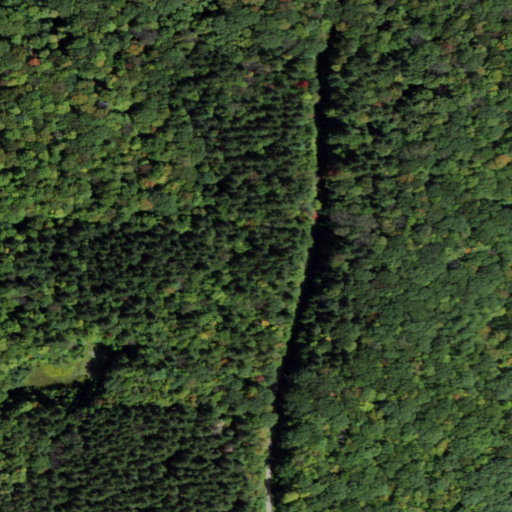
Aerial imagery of mountain in New York named Hammond Hill containing deciduous forest, mixed forest, and evergreen forest